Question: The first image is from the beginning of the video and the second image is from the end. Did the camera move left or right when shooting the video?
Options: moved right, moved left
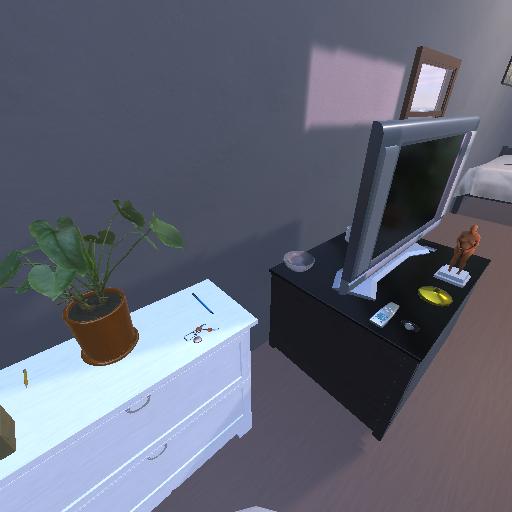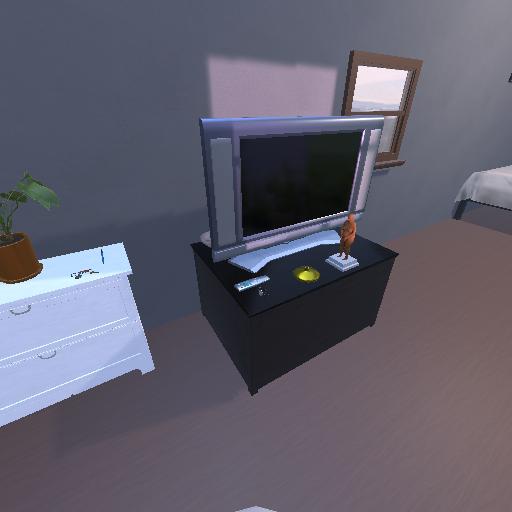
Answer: moved right